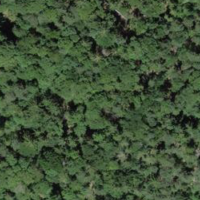
EUNIS habitat code: 41
Species observed at this site:
Cyclamen purpurascens